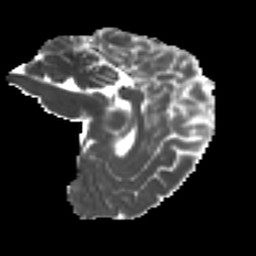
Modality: MD
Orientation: sagittal
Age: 28
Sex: female
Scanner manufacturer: ge
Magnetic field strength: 3 T
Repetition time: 7.8 s
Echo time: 0.0606 s